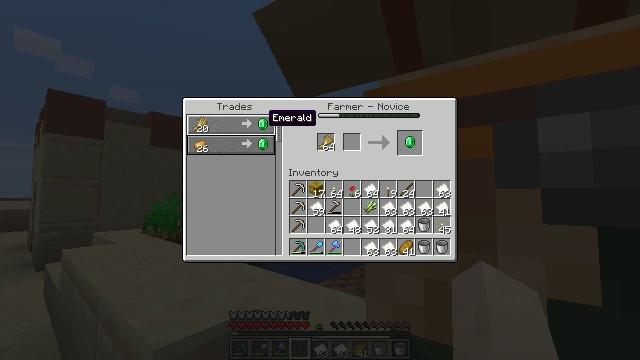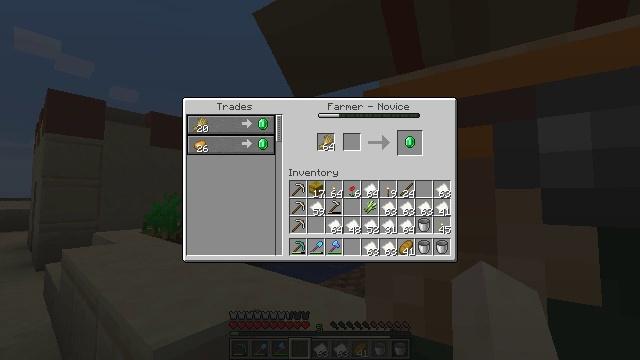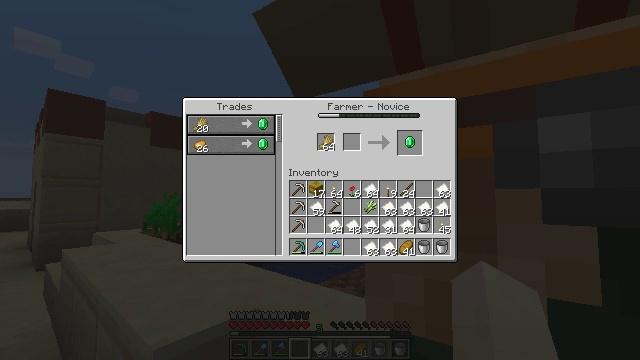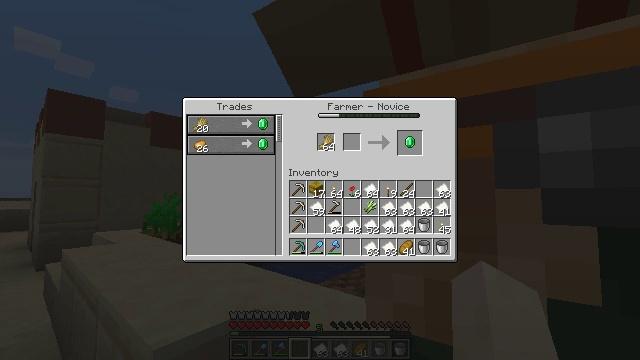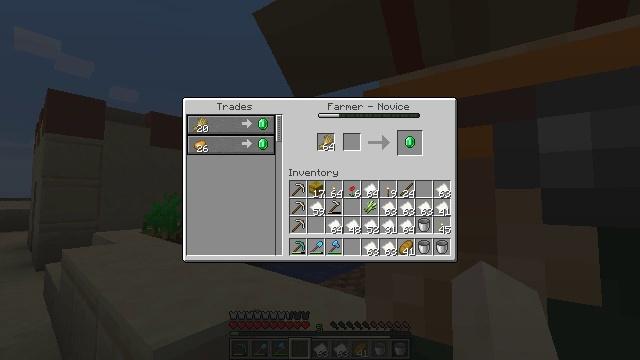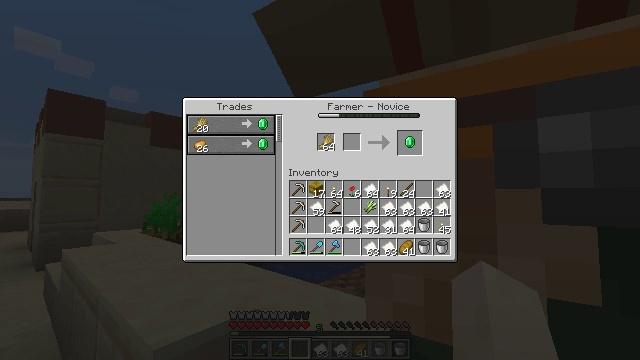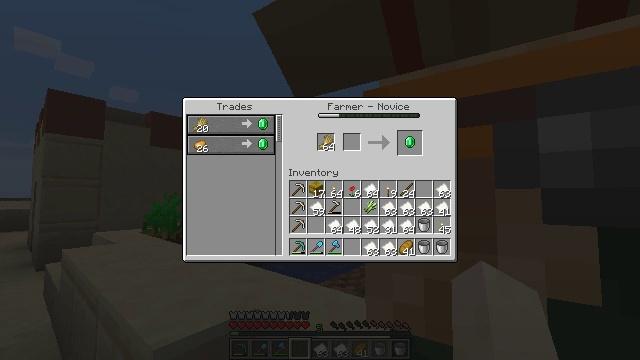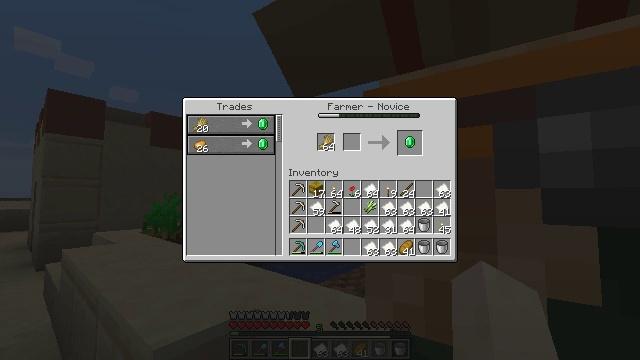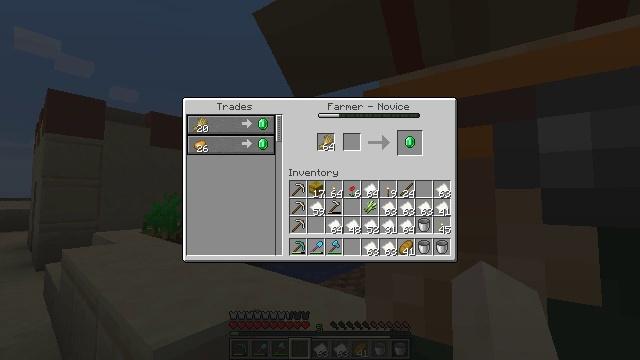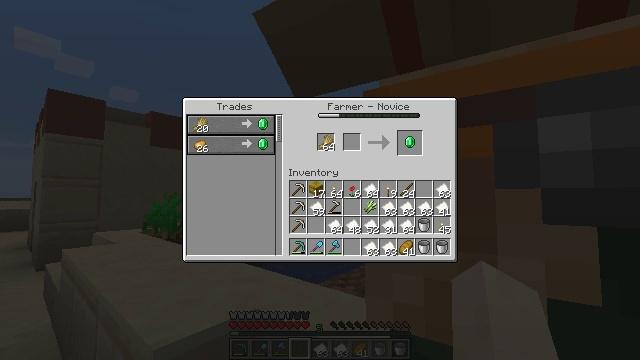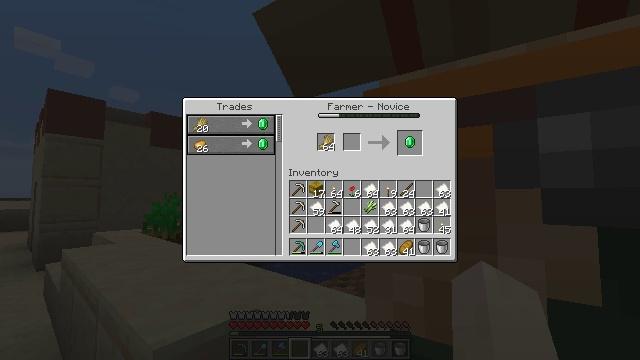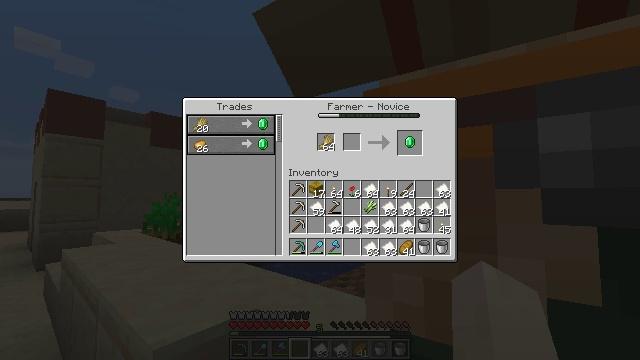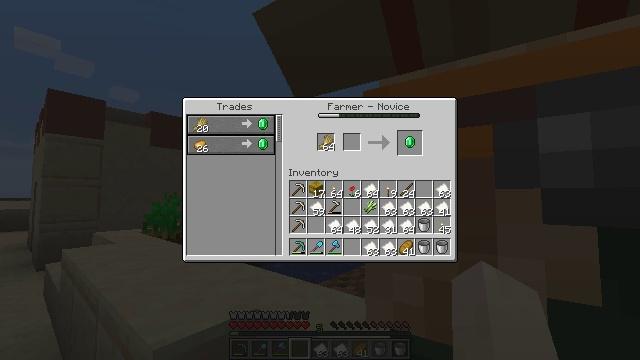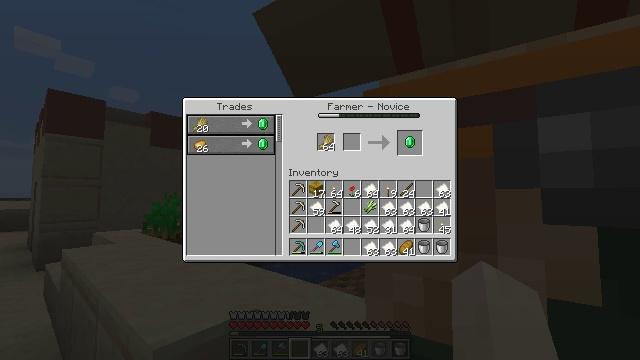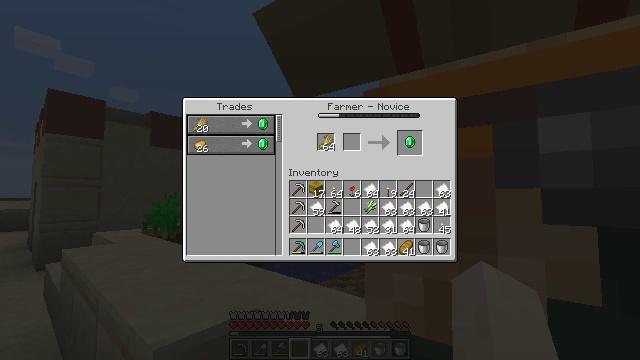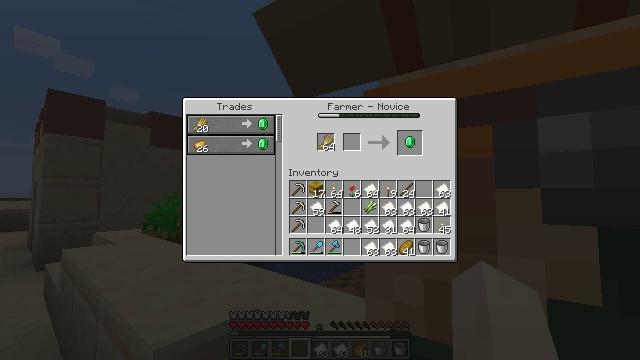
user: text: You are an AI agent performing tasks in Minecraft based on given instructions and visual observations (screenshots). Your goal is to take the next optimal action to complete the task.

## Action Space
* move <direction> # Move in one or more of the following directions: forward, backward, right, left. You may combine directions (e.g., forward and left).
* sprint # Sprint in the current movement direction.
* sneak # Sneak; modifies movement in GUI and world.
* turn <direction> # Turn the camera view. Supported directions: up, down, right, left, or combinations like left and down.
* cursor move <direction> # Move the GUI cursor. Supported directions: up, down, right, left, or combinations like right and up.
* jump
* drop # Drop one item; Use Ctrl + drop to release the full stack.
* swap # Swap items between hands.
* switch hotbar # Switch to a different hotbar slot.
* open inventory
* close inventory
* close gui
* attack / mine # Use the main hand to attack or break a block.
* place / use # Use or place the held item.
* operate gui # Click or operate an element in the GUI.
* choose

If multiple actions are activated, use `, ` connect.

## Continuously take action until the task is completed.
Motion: motion action
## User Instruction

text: Gather smooth sandstone from desert temples or structures.
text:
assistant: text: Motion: cursor move right
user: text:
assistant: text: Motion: cursor move right
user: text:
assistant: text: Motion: cursor move right
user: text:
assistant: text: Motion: no_op
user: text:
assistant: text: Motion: no_op
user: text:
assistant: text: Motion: no_op
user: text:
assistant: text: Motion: no_op
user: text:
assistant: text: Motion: no_op
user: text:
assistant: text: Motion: no_op
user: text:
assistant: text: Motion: no_op
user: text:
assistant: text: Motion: no_op
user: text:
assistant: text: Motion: no_op
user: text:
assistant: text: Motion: no_op
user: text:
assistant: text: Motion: no_op
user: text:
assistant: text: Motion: no_op
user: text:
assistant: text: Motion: no_op
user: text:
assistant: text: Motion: no_op
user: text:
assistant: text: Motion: no_op
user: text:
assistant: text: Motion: no_op
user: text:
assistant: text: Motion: no_op
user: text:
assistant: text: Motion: no_op
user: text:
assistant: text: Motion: no_op
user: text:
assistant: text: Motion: no_op
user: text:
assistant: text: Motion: no_op
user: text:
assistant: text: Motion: no_op
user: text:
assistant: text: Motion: no_op
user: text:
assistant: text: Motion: no_op
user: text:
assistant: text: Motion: no_op
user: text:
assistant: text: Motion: no_op
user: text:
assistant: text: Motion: no_op